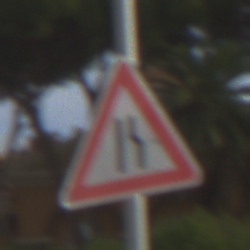
Verkehrszeichen: EinseitigVerengteFahrbahnRechts
Umgebung: Outdoor, Suburban
Tageszeit: MorningAfternoon
Wetter: PartlyCloudy
Licht: Natural
Jahreszeit: NotSpecified
Kontrast: HighContrast